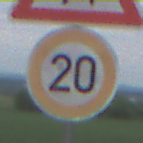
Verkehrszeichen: Geschwindigkeit20
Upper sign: FussgaengerRechts
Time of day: Midday
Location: Outdoor (RoadRail)
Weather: PartlyCloudy
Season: NotSpecified
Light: Natural